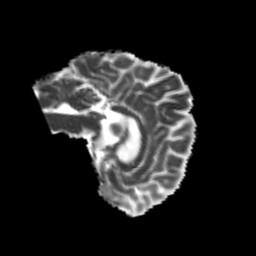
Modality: MD
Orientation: sagittal
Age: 23
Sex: female
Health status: healthy
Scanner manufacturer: philips
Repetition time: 7.393 s
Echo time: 0.08599 s